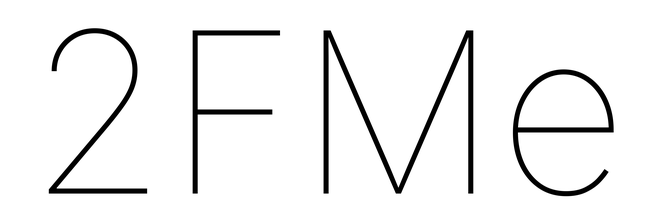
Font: Inter_Thin